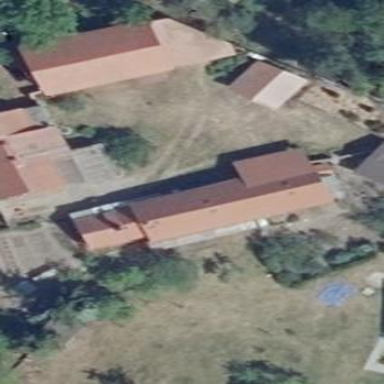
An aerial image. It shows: Flat-roofed building with red roof.